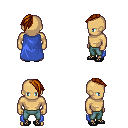
a pixel art fantasy rpg character, male body template, human, tanned skin, blue cape, teal pants, brunette long mohawk hairstyle, ghillies, four views (front, back, left, right), 2x2 character sprite sheet, small pixel art, hard edges, no anti-aliasing